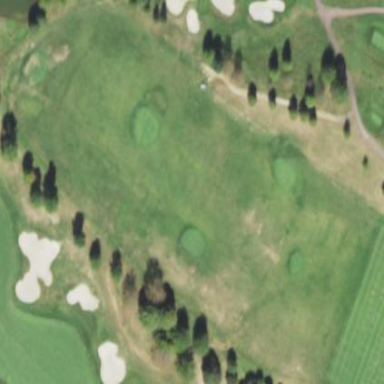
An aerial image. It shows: Driving range for golf on grass.